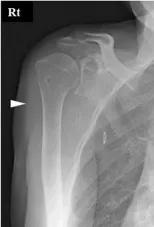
Photograph and radiographs of the shoulders of the patient 7 months after surgery (F-H).
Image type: radiology (x_ray)